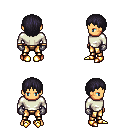
a pixel art fantasy rpg character, male body template, human, tanned skin, white long-sleeve shirt, gold greaves, raven plain hairstyle, metal gloves, gold boots, four views (front, back, left, right), 2x2 character sprite sheet, small pixel art, hard edges, no anti-aliasing